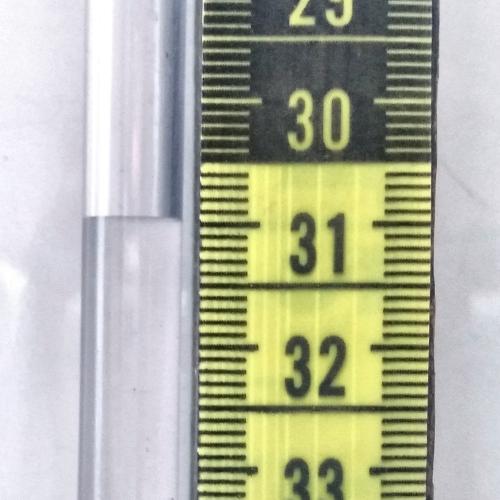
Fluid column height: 31.0 cm